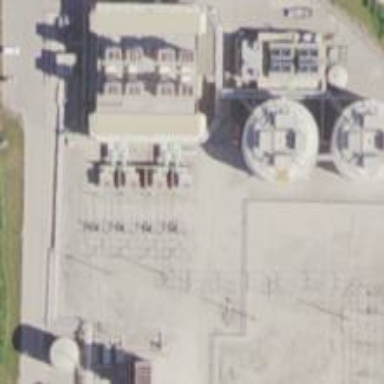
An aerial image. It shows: Switch used for power control.